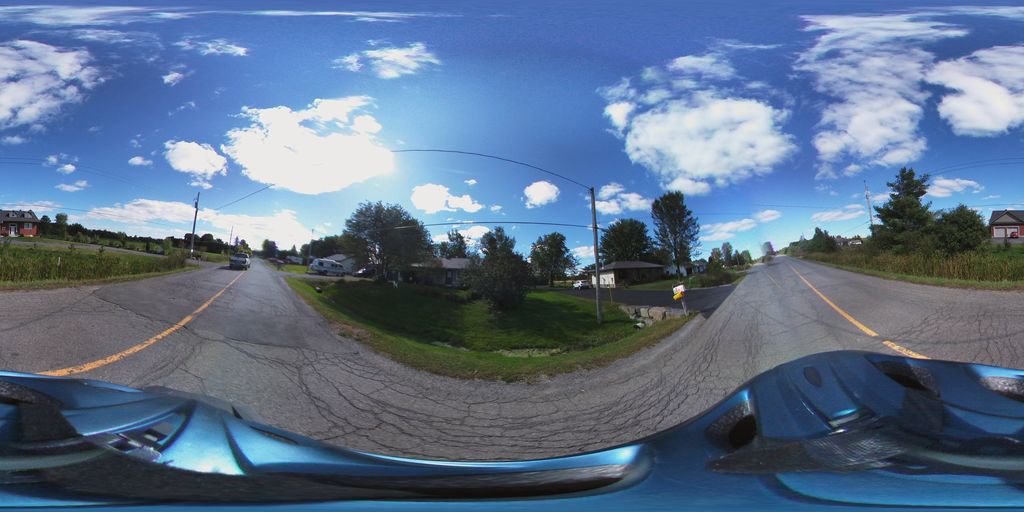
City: ottawa-gatineau